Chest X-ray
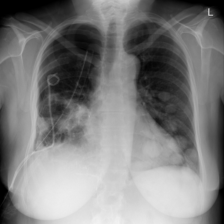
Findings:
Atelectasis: negative
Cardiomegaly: negative
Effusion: negative
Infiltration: positive
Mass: negative
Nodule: positive
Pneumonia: negative
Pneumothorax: positive
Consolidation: negative
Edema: negative
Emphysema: negative
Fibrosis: negative
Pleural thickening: negative
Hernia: negative